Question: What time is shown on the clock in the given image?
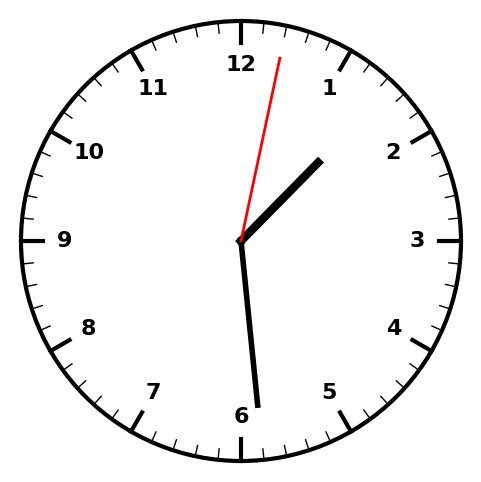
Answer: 01:29:02